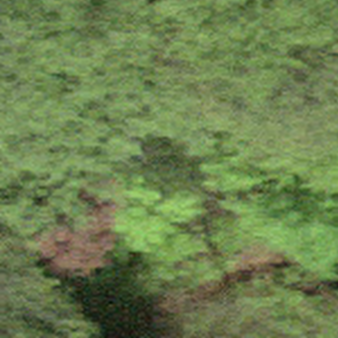
Label: other